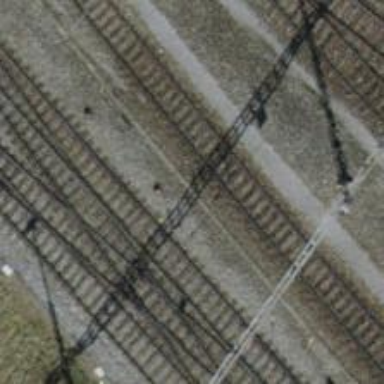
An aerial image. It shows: Yard with single rail track. The railway track is electrified with contact line for service purposes.